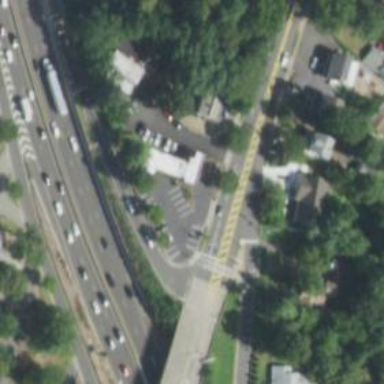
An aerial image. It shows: Trunk link highway.